Brain MRI, t1w sequence, axial 2D slice.
Patient: age 23, sex F, weight 95 kg, height 1.95 m
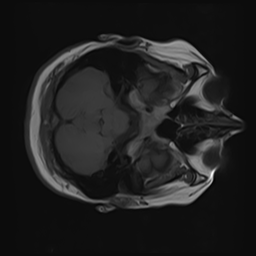